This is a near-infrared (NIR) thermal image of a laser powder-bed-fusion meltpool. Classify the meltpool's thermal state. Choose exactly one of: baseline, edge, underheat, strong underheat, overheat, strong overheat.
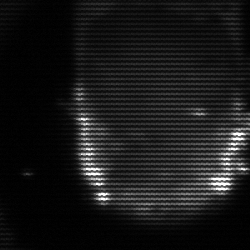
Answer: baseline